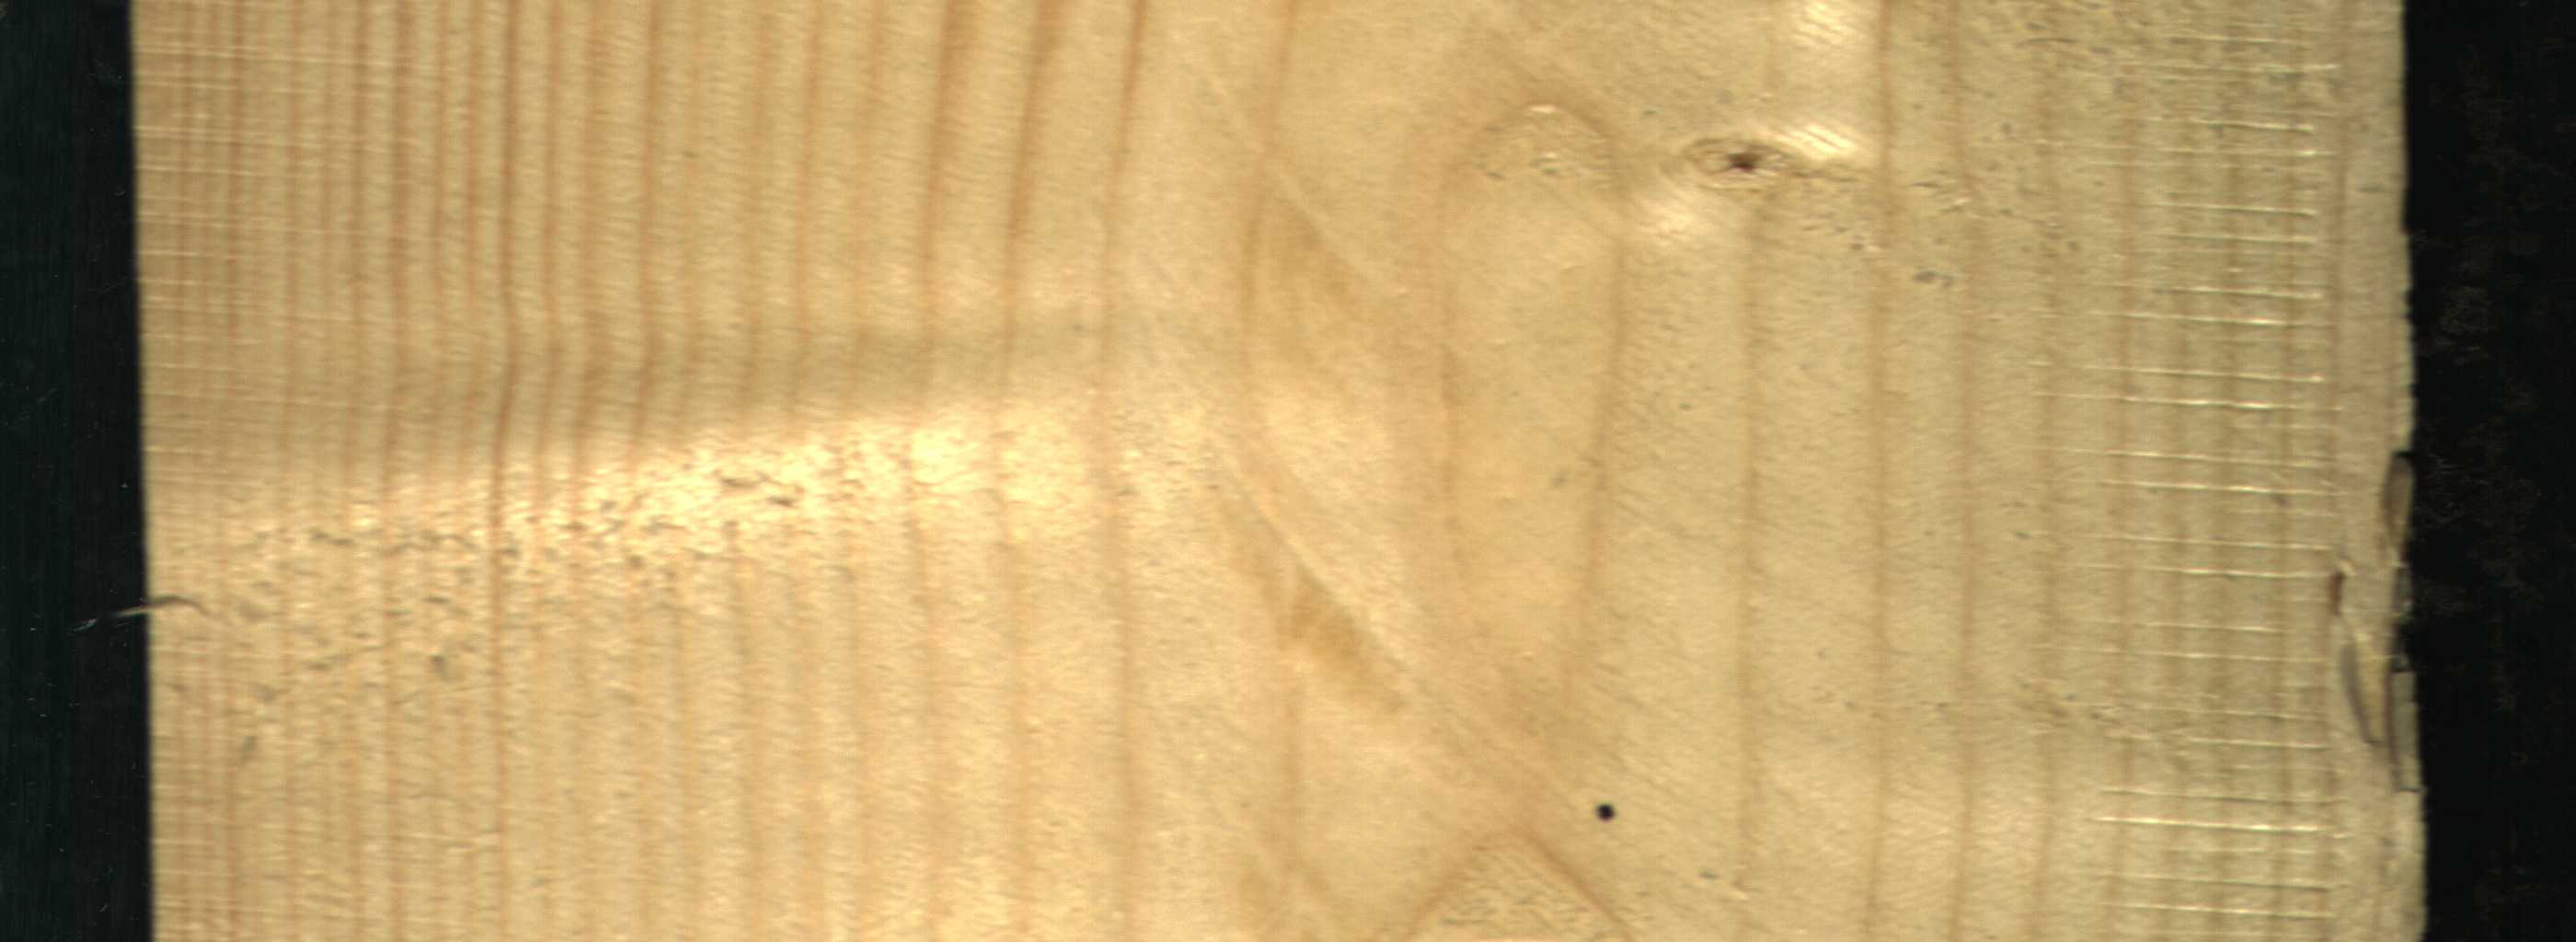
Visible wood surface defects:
Live_Knot